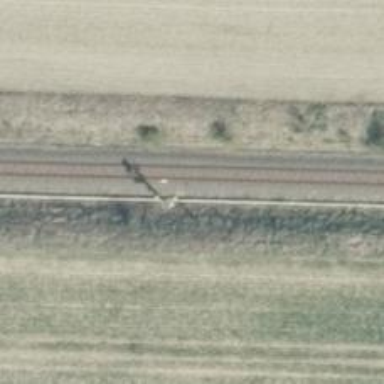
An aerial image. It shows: Railway signal.